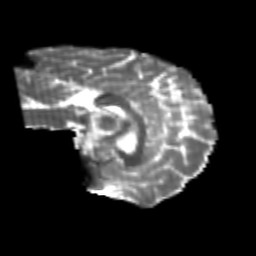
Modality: T2w
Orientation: sagittal
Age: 24
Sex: male
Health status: healthy
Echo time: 0.074 s